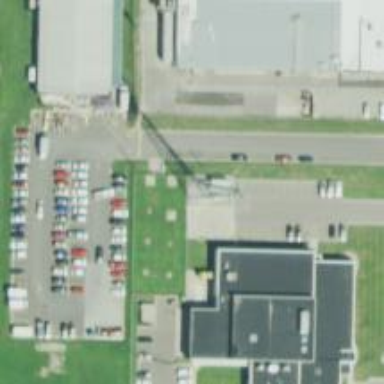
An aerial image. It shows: Mast tower used for communication.